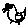
Label: bird